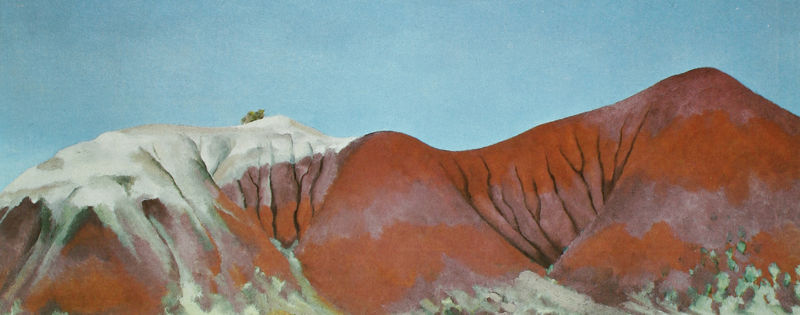
Titel: Near Abiquiu, New Mexico
Künstler: Georgia O'Keeffe
Standort: Lugano
Institution: Fondazione Thyssen-Bornemisza
Schlagwörter: baum, berg, blau, gemälde, himmel, körper, wasser, weiß, aquarell, grün, landschaft, braun, grau, orange, schwarz, eis, rot, schnee, malerei, falten, stein, öl, horizont, hügel, strauch, busch, pflanze, tal, furchen, berge, gebirge, gletscher, formen, kuh, vegetation, massiv, spalten, wasse, moräne, schluchten, flecken, rotbraun, weich, grat, rillen, hügelkette, flüsse, schmelzen, abflüsse, felsspalten, o'eeffe, abschmelzen, firnament, gestirn, höcker, hügelkuppe, schneeschmelze, gletcher